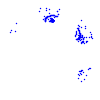
Particle: proton